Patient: sex M, age 78
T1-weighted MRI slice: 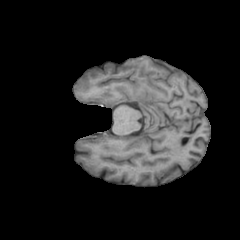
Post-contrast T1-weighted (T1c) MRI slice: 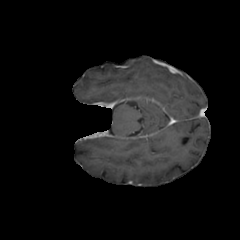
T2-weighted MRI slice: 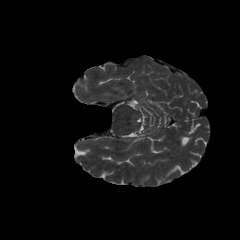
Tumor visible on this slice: no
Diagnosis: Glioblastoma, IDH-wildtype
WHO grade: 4